Question: '''
[self backgroundImages][[NSNumber numberWithInt:barMetrics]] = backgroundImage;
'''
How can I solve this warning?

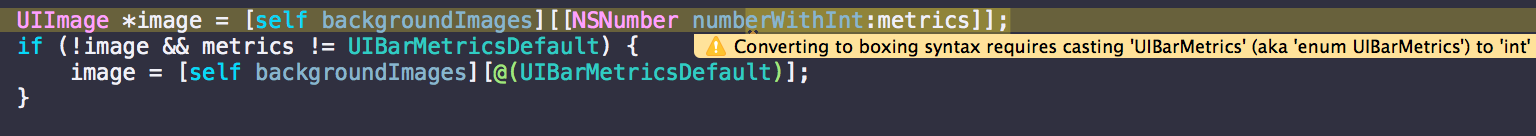
Answer: To get rid of the warning use
'''
[NSNumber numberWithInteger:metrics]
'''
or
'''
[NSNumber numberWithInt:(int)metrics]
'''
because metrics is an NSInteger and numberWithInt accepts int not NSInteger.
But what you really want is
'''
[self backgroundImages][(int)metrics];
'''